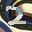
Label: 2